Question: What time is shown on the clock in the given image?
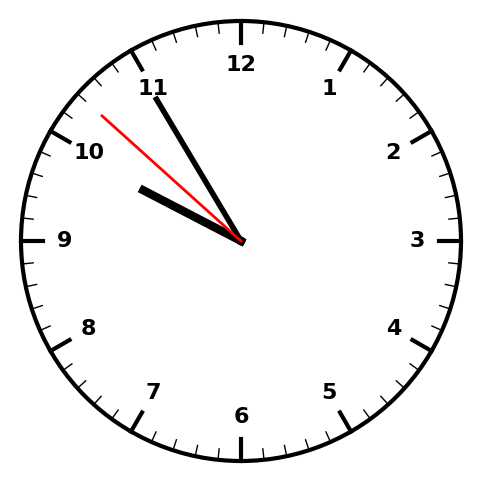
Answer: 09:54:52